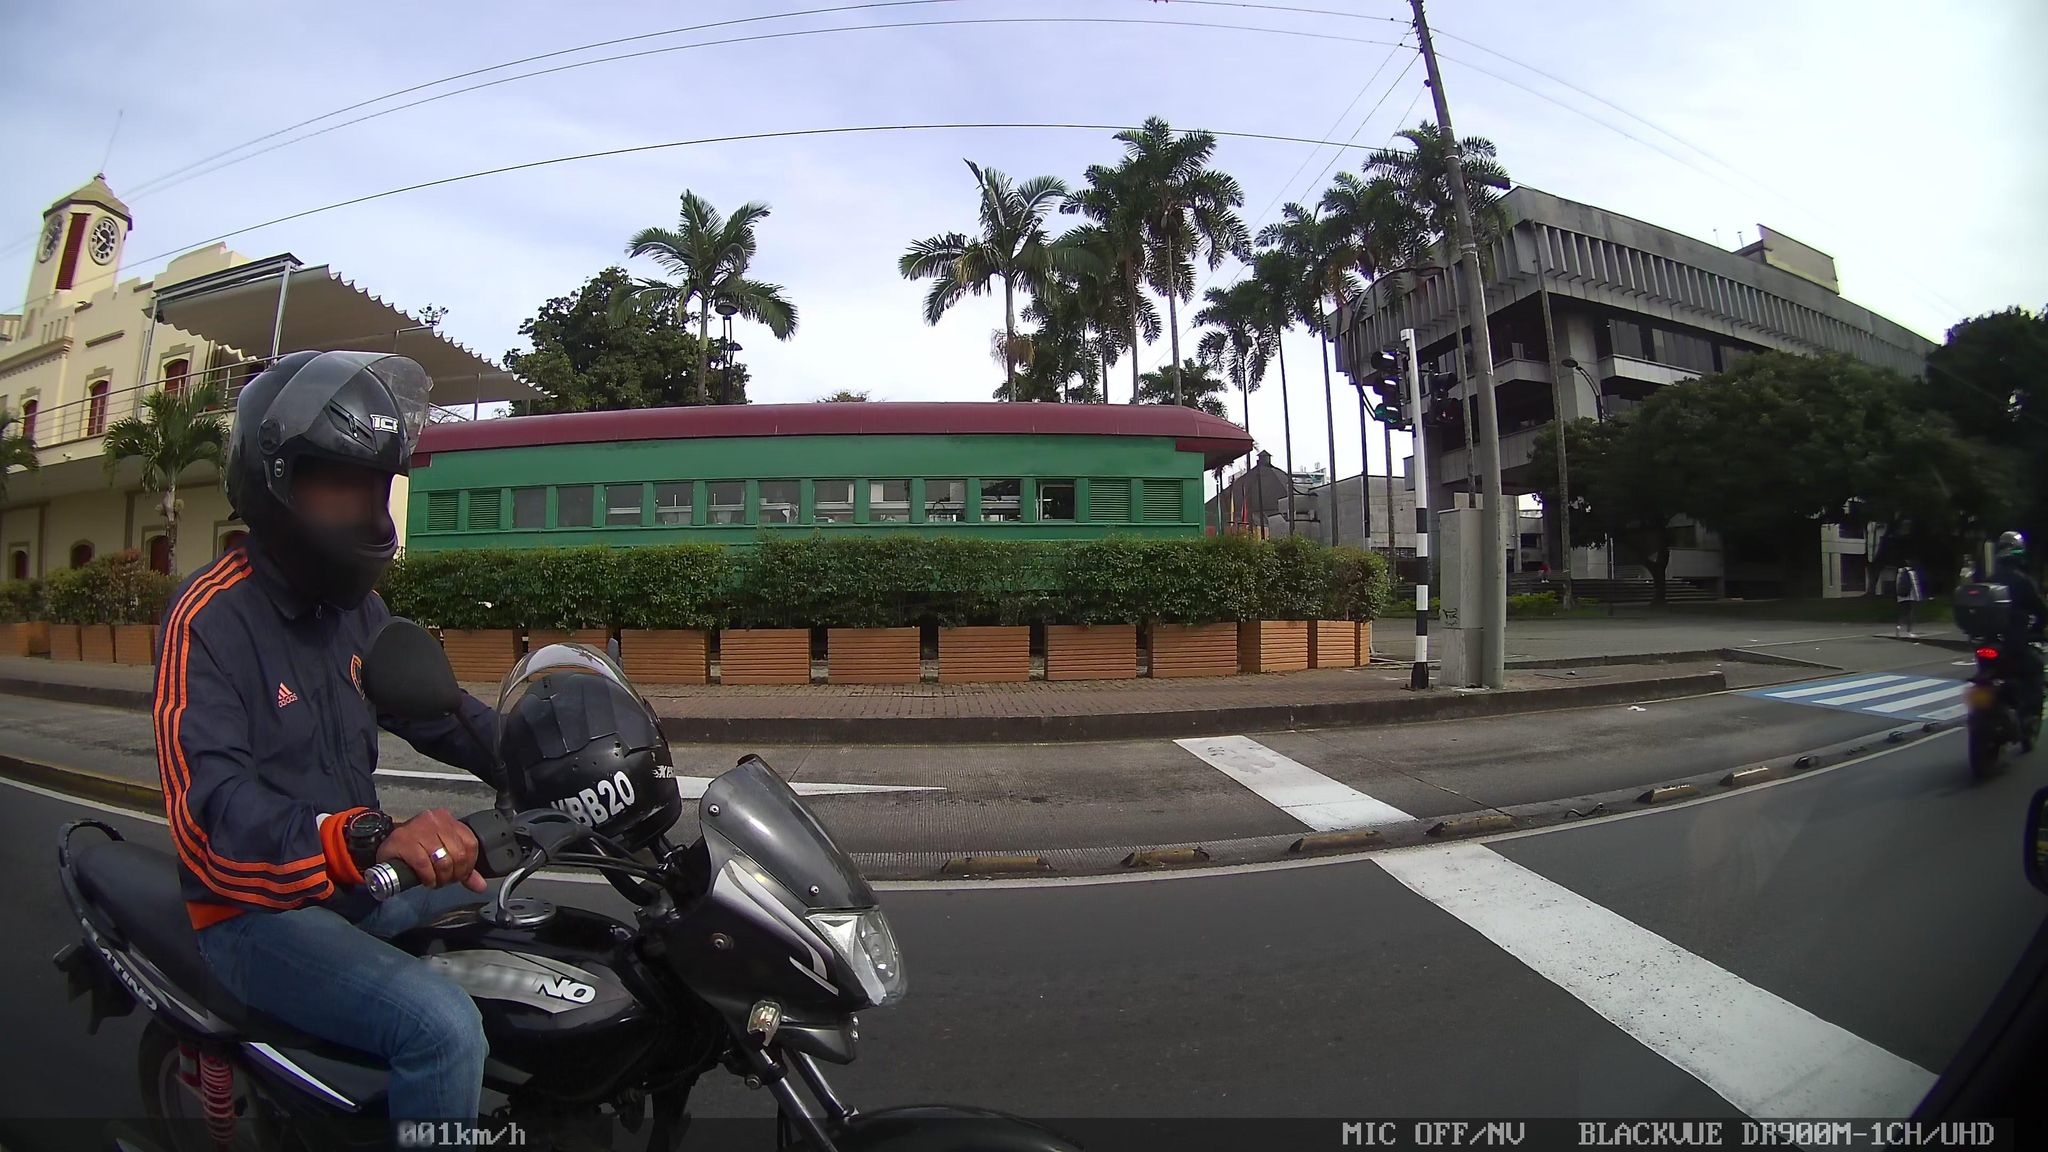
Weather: clear
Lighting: day
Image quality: good
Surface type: driving surface
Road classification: service
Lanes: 2
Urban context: urban centre
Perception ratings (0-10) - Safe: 3.56, Lively: 6.71, Beautiful: 5.11, Boring: 0.43, Depressing: 3.93, Wealthy: 4.4